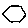
Label: hexagon